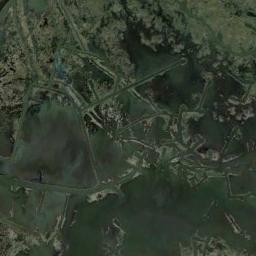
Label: wetland